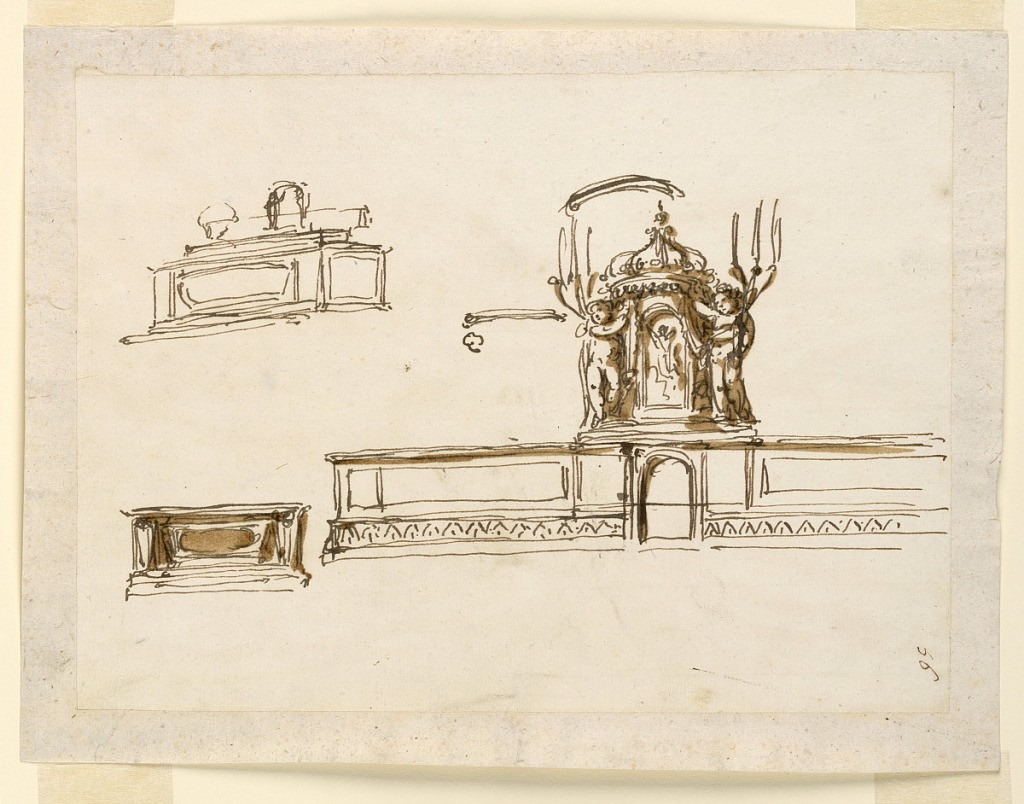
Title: Sketches for an altar
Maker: Giuseppe Barberi, Italian, 1746–1809
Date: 1746-1809
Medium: Pen and brown ink, brush and brown wash on lined off-white laid paper
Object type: Drawing
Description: At right: an altar furniture with above the tabernacle, with a slightly altered design of the right tone in -1375. The angels support also brackets as in -1375, left. Outlines of the back of the framing. Above, at left, a sketch of the altar, seen from its left corner. Pen. At left, below, a sketch of the mensa with the sepulchrum, in the shape of a reliquary box; pen, brush.